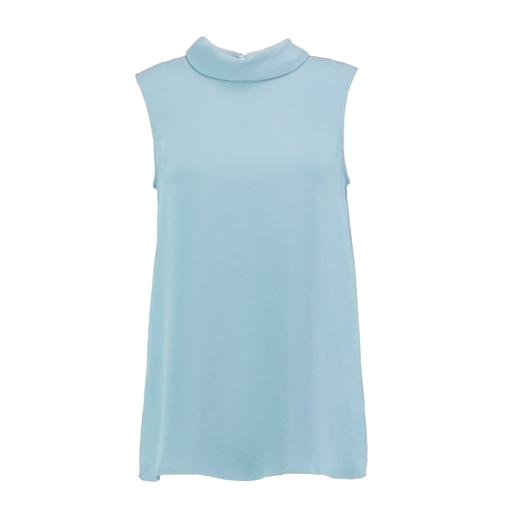
high-neck top, blue high-neck top, blue mock neck sleeveless top, white background